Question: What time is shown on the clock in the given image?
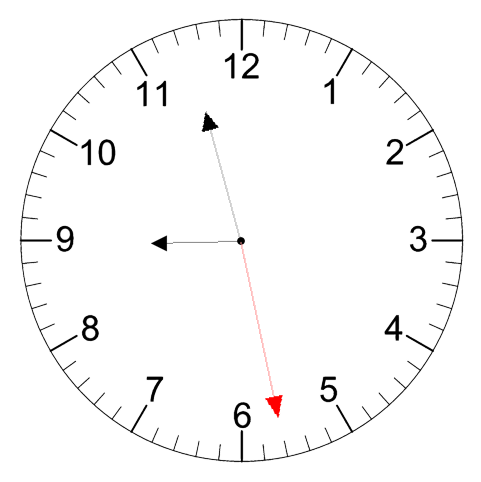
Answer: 08:57:28